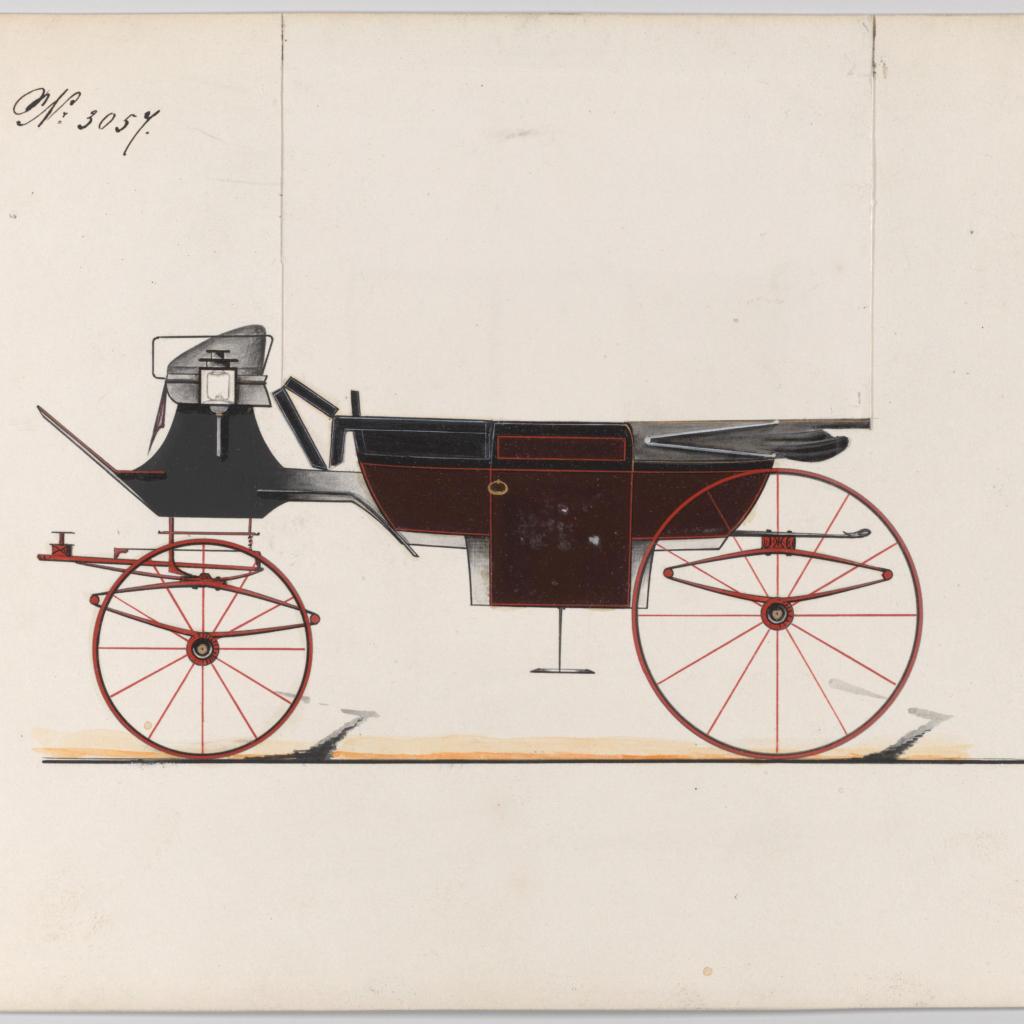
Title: Design for Landau, No. 3057
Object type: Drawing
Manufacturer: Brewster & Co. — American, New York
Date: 1874
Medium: Pen and black ink, watercolor and gouache
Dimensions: sheet: 6 15/16 x 9 3/16 in. (17.6 x 23.3 cm)
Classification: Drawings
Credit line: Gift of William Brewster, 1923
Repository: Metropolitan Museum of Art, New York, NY